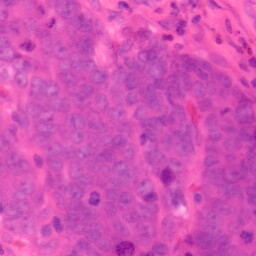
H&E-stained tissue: Colon